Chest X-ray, AP view. Patient: 42 years old, sex M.
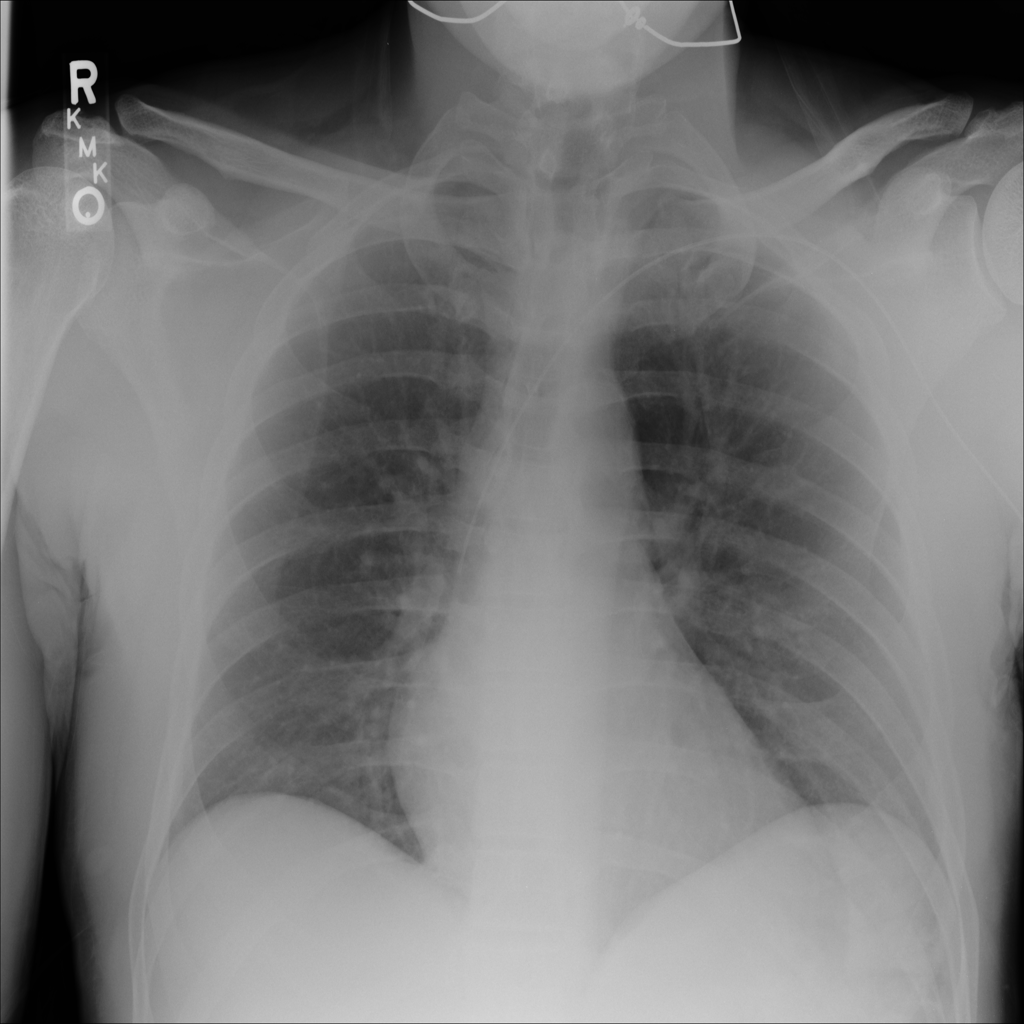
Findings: No Finding